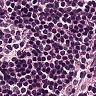
Metastatic tissue present: no